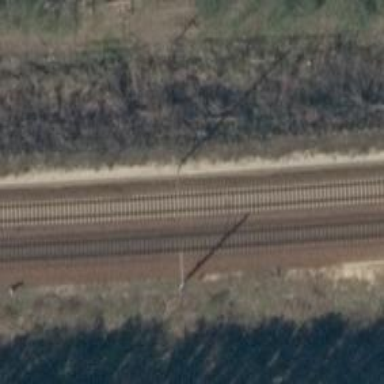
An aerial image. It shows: Railway with electrified contact lines.